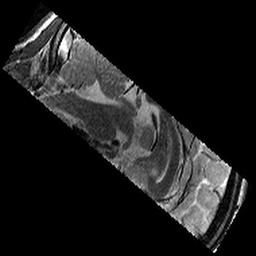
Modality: T2w
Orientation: sagittal
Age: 12
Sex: male
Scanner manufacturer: siemens
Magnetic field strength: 3 T
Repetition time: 7.7 s
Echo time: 0.067 s